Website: macys
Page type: billing-address
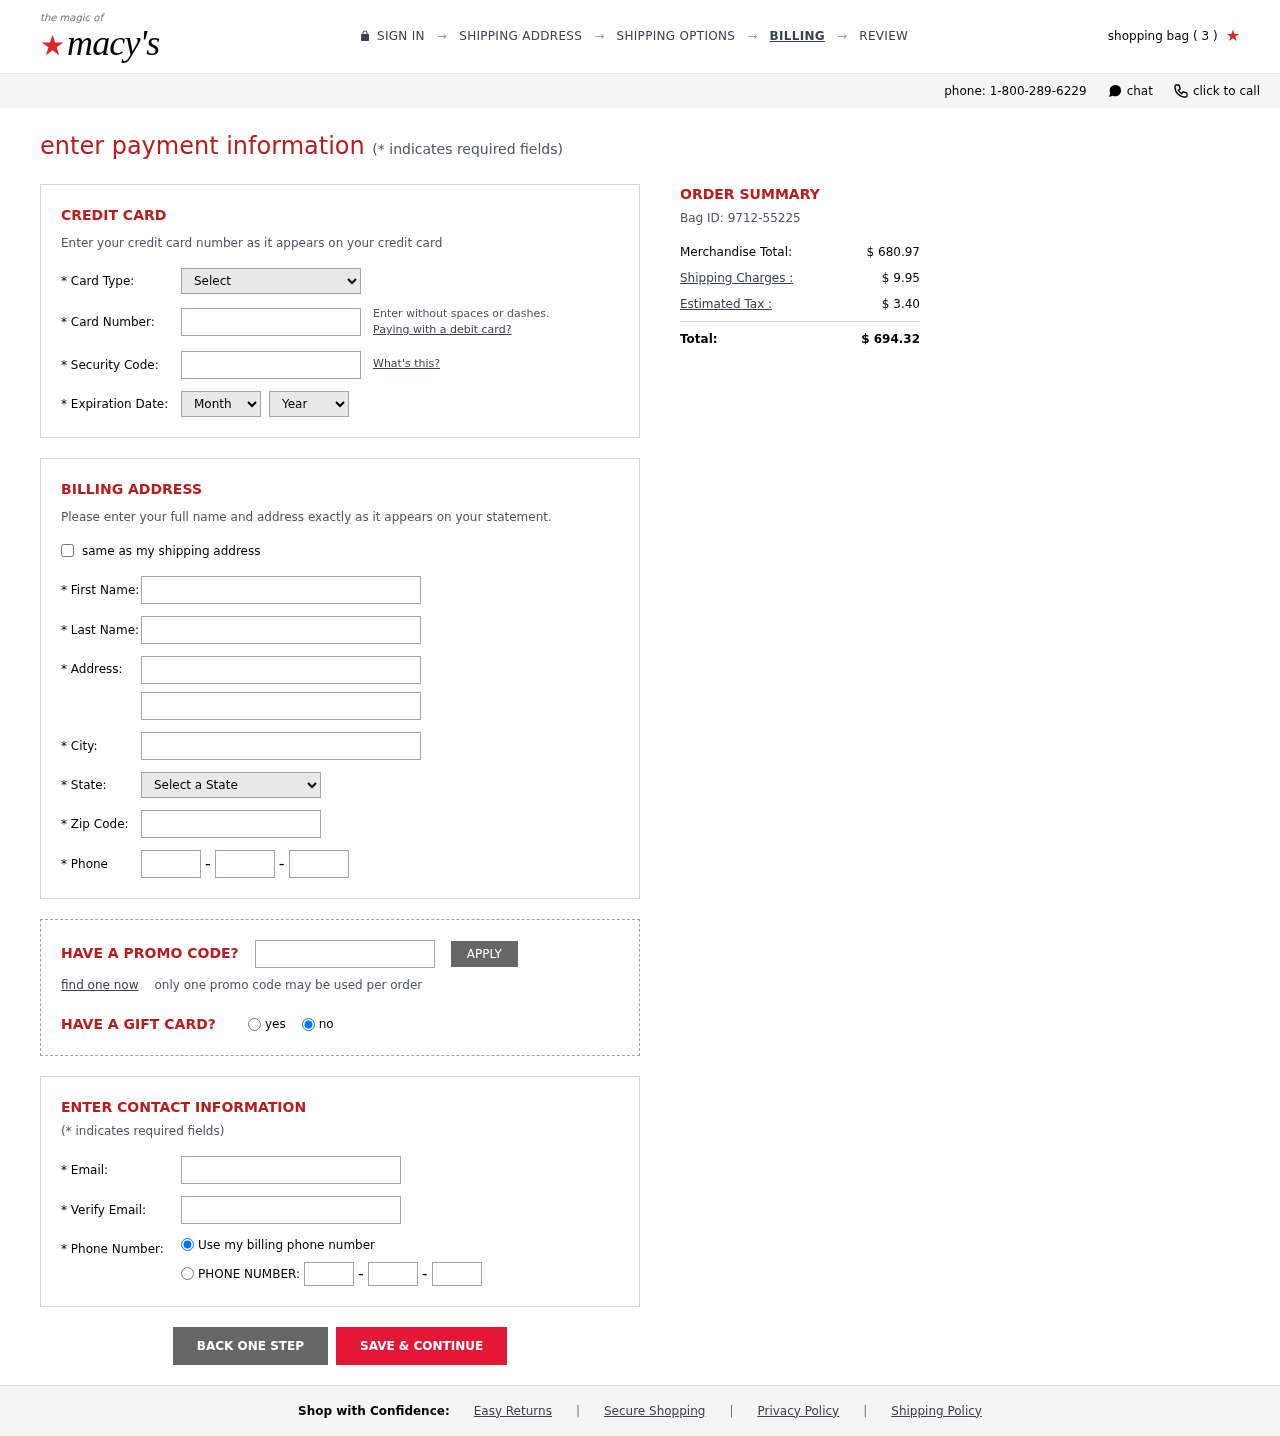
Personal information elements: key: PII_CARD_CVV
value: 8054
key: PII_CARD_EXPIRY_MONTH
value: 11
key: PII_CARD_EXPIRY_YEAR
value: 28
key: PII_CARD_NUMBER
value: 3409 7506 0033 265
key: PII_CARD_TYPE
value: American Express
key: PII_CITY
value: South Deborahberg
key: PII_EMAIL
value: rebecca.richardson@gmail.com
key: PII_FIRSTNAME
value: Rebecca
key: PII_LASTNAME
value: Richardson
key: PII_PHONE_AREA
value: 537
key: PII_PHONE_PREFIX
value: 782
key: PII_PHONE_SUFFIX
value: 3363
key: PII_POSTCODE
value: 81291
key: PII_STATE_ABBR
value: AR
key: PII_STREET
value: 714 Frazier Mall
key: PII_STREET2
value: Suite 345
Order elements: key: ORDER_NUM_ITEMS
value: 3
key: ORDER_ID
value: Bag ID: 9712-55225
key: ORDER_SUBTOTAL
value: $ 680.97
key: ORDER_SHIPPING_COST
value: $ 9.95
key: ORDER_TAX
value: $ 3.40
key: ORDER_TOTAL
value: $ 694.32